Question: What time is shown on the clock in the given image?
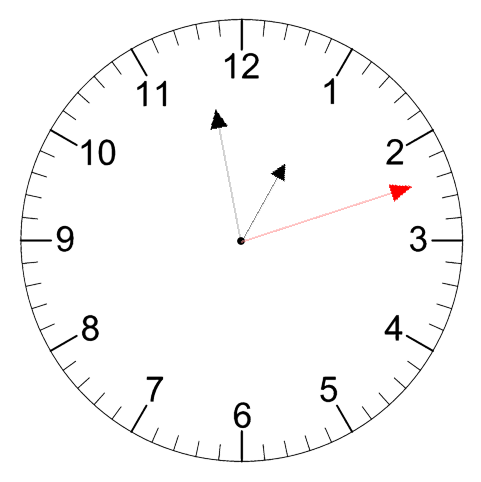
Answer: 12:58:12